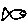
Label: fish